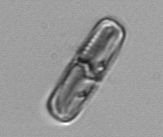
Label: Ephemera